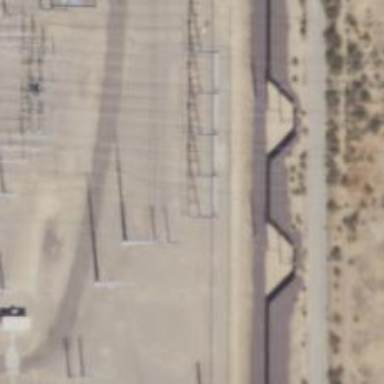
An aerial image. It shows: Power tower.